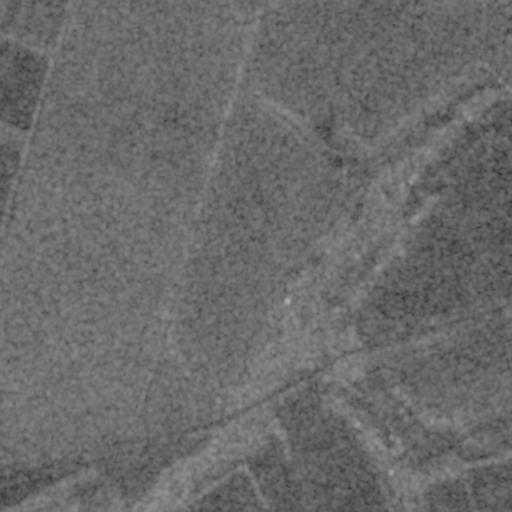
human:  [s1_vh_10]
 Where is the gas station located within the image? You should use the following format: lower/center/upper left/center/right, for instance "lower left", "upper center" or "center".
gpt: The gas station is located in the lower left of the image.
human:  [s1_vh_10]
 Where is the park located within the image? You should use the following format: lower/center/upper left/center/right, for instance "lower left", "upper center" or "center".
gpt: The park is located in the lower right of the image.
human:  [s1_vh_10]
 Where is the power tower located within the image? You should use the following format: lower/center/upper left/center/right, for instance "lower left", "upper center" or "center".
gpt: The power tower is located in the lower center of the image.
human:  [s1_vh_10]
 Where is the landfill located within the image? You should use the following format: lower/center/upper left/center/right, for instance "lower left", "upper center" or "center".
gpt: There is no landfill in the image.

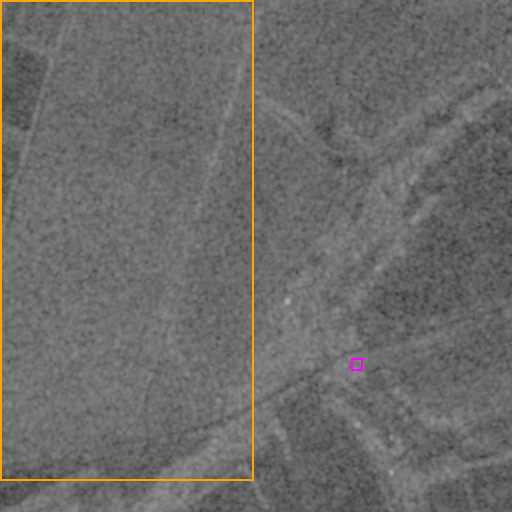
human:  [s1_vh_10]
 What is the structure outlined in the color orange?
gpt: The structure outlined in orange is a crop field.
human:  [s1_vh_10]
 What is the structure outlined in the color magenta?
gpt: The structure outlined in magenta is a park.
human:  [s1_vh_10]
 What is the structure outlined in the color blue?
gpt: There is no blue outline.